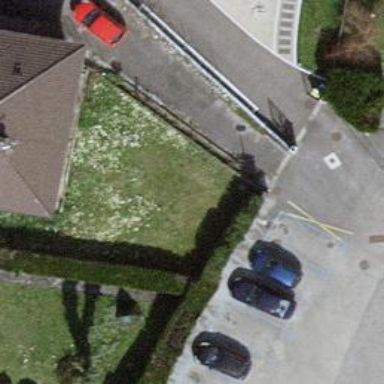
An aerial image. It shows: Parking available on the street side.